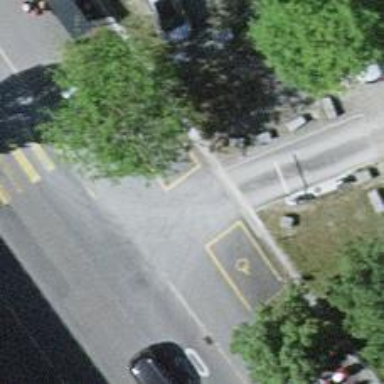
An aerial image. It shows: Lift gate barrier.